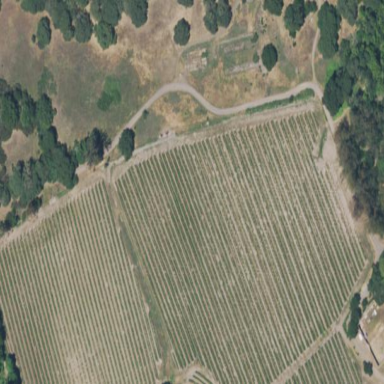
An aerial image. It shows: Vineyard growing grapes.